Field crop: maize
Growth stage: 2
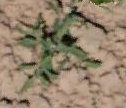
Species: atriplex